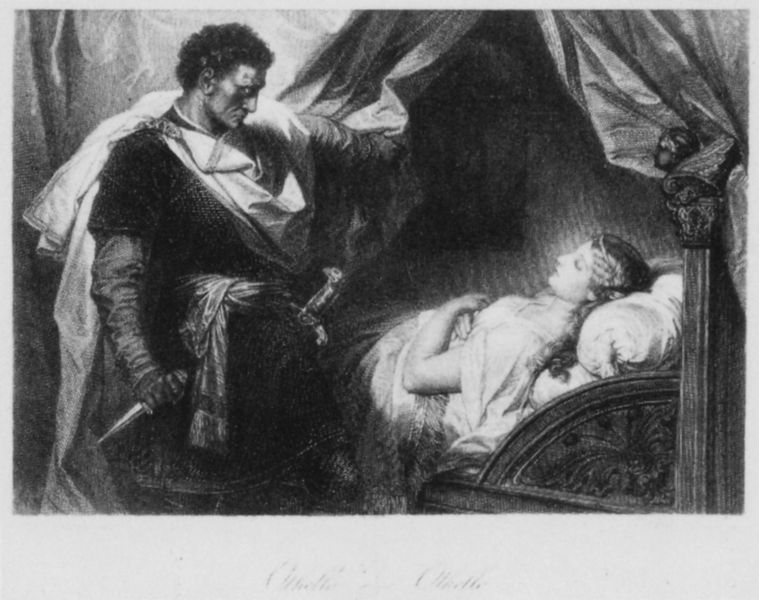
Titel: Othello und die schlafende Desdemona
Künstler: Heinrich Hofmann
Schlagwörter: mann, schlaf, umhang, weiß, frau, schwarz, arm, böse, knoten, messer, mord, stehen, bild, vorhang, haare, decke, locken, engel, schärpe, liegen, kissen, bett, schwert, rolle, dolch, doch, grimm, elle, othello, umnhang